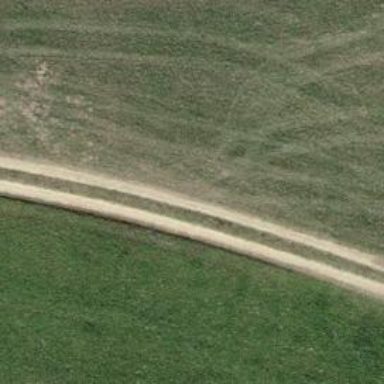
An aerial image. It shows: Track with grade 2 tracktype.